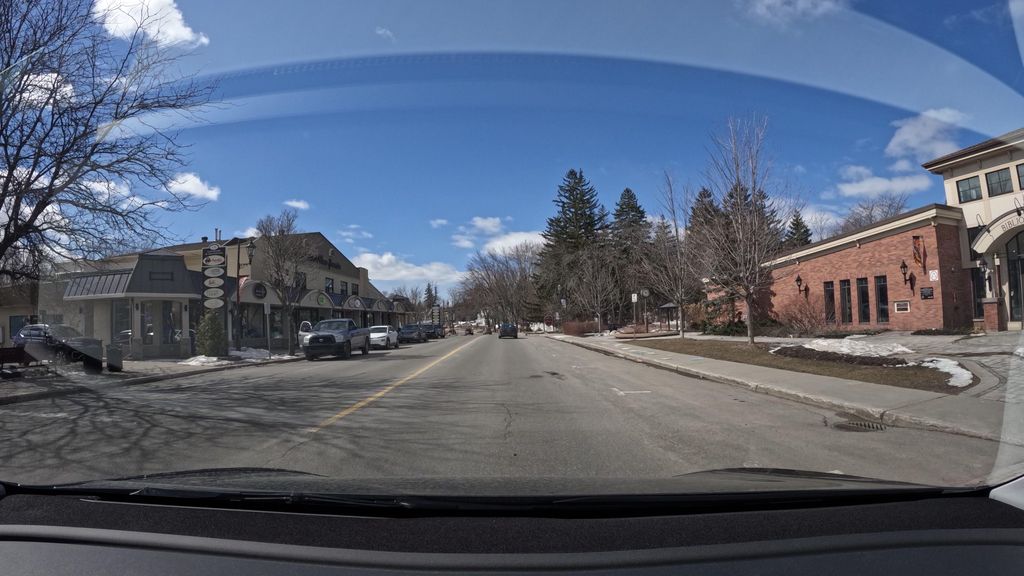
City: montreal